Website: crate-barrel
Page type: payment
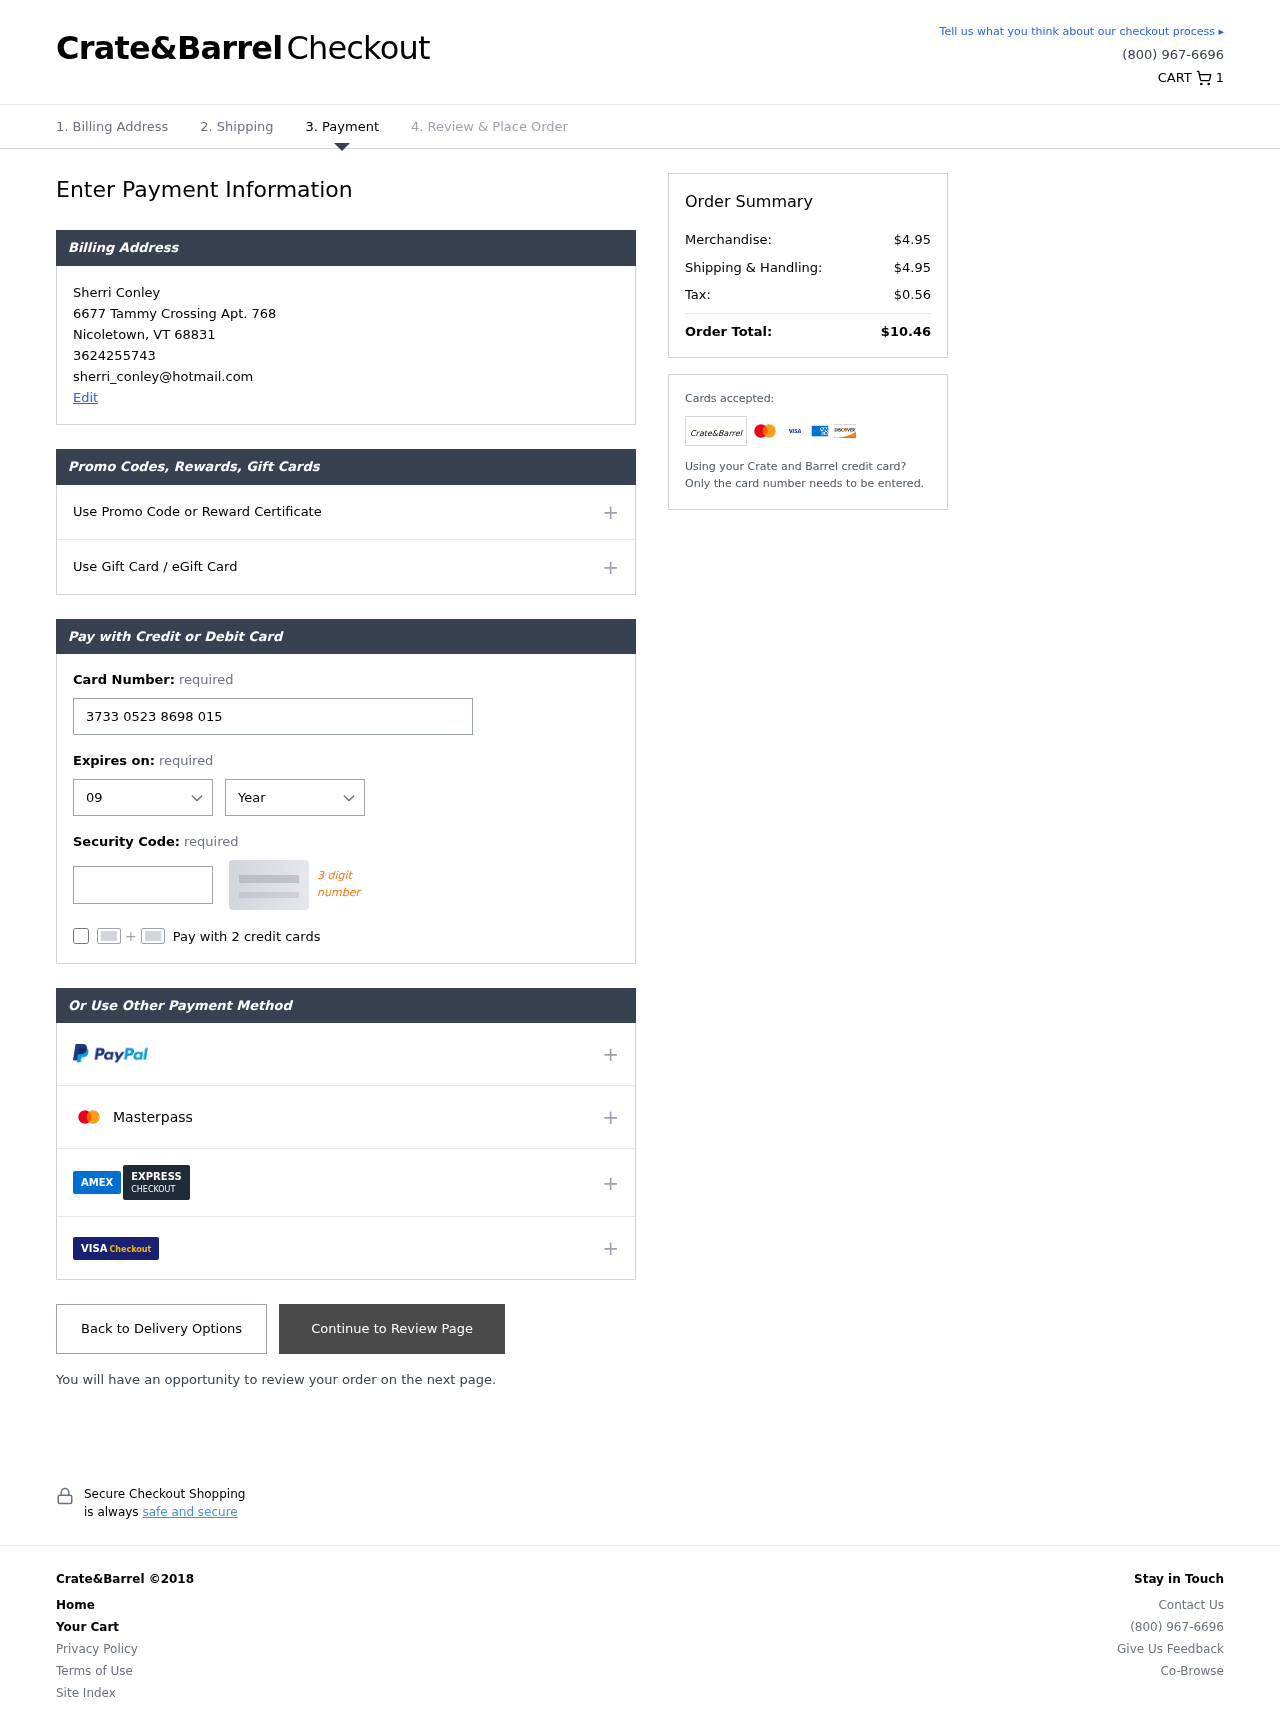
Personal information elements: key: PII_CARD_CVV
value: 1672
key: PII_CARD_EXPIRY_MONTH
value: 09
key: PII_CARD_EXPIRY_YEAR
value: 29
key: PII_CARD_NUMBER
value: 3733 0523 8698 015
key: PII_CITY
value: Nicoletown
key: PII_EMAIL
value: sherri_conley@hotmail.com
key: PII_FULLNAME
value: Sherri Conley
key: PII_PHONE
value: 3624255743
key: PII_POSTCODE
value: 68831
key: PII_STATE_ABBR
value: VT
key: PII_STREET
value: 6677 Tammy Crossing Apt. 768
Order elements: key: ORDER_NUM_ITEMS
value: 1
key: ORDER_SUBTOTAL
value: $4.95
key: ORDER_SHIPPING_COST
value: $4.95
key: ORDER_TAX
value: $0.56
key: ORDER_TOTAL
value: $10.46